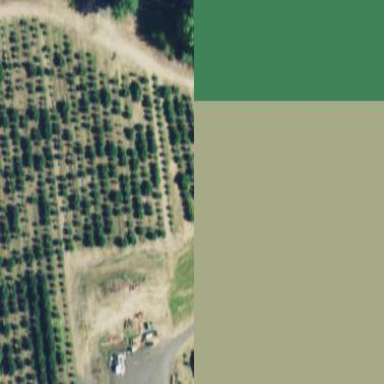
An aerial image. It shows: Orchard with hazel plants.